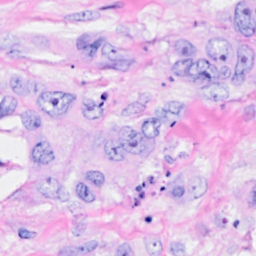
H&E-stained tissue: Breast